Question:
Now the size of my flex swf is and I'm trying to find a way to reduce its size,are there any tips to follow?
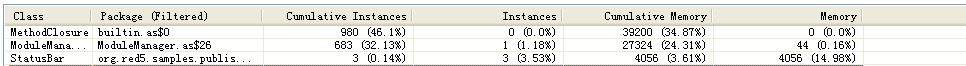
Answer: By default Flex Framework takes somewhere between 250-400 KB of swf file (depending on version, debug/release compilation and how many components you use) so it might be the problem here. It's not possible to make a flex app which takes let's say 10 KB (if you use RSL your users still HAVE to download it anyway).